Question: I am using code as below to create a list of link labels :
'''
LinkLabel[] lnkArray = new LinkLabel[10];
for (int i = 0; i < 10; i++)
{
lnkArray[i] = new LinkLabel();
lnkArray[i].Text = "test" + i;
lnkArray[i].Location = new System.Drawing.Point(20 + (i + 5), 50);
lnkArray[i].Size = new Size(200, 25);
}
panel1.Controls.AddRange(lnkArray);
'''
Here is a image of the result :

It looks good to me but this always makes one linklabel in the panel with text = test0 .So basically it is adding just the first one in the list any solution ?
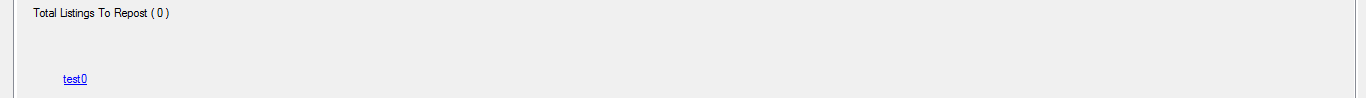
Answer: There is no problem with 'AddRange'.
The problem in your code is that the 'LinkLabel'(s) is overlapping.
The width of the 'LinkLabel' in your code is 200. Therefore, you should leave at least 200px gap between the labels.
Try changing your code to this:-
LinkLabel[] lnkArray = new LinkLabel[10];
'''
for (int i = 0; i < 10; i++)
{
lnkArray[i] = new LinkLabel();
lnkArray[i].Text = "test" + i;
lnkArray[i].Location = new System.Drawing.Point(20 + (i + 200), 50);
lnkArray[i].Size = new Size(200, 25);
}
panel1.Controls.AddRange(lnkArray);
'''